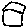
Label: house